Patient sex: M
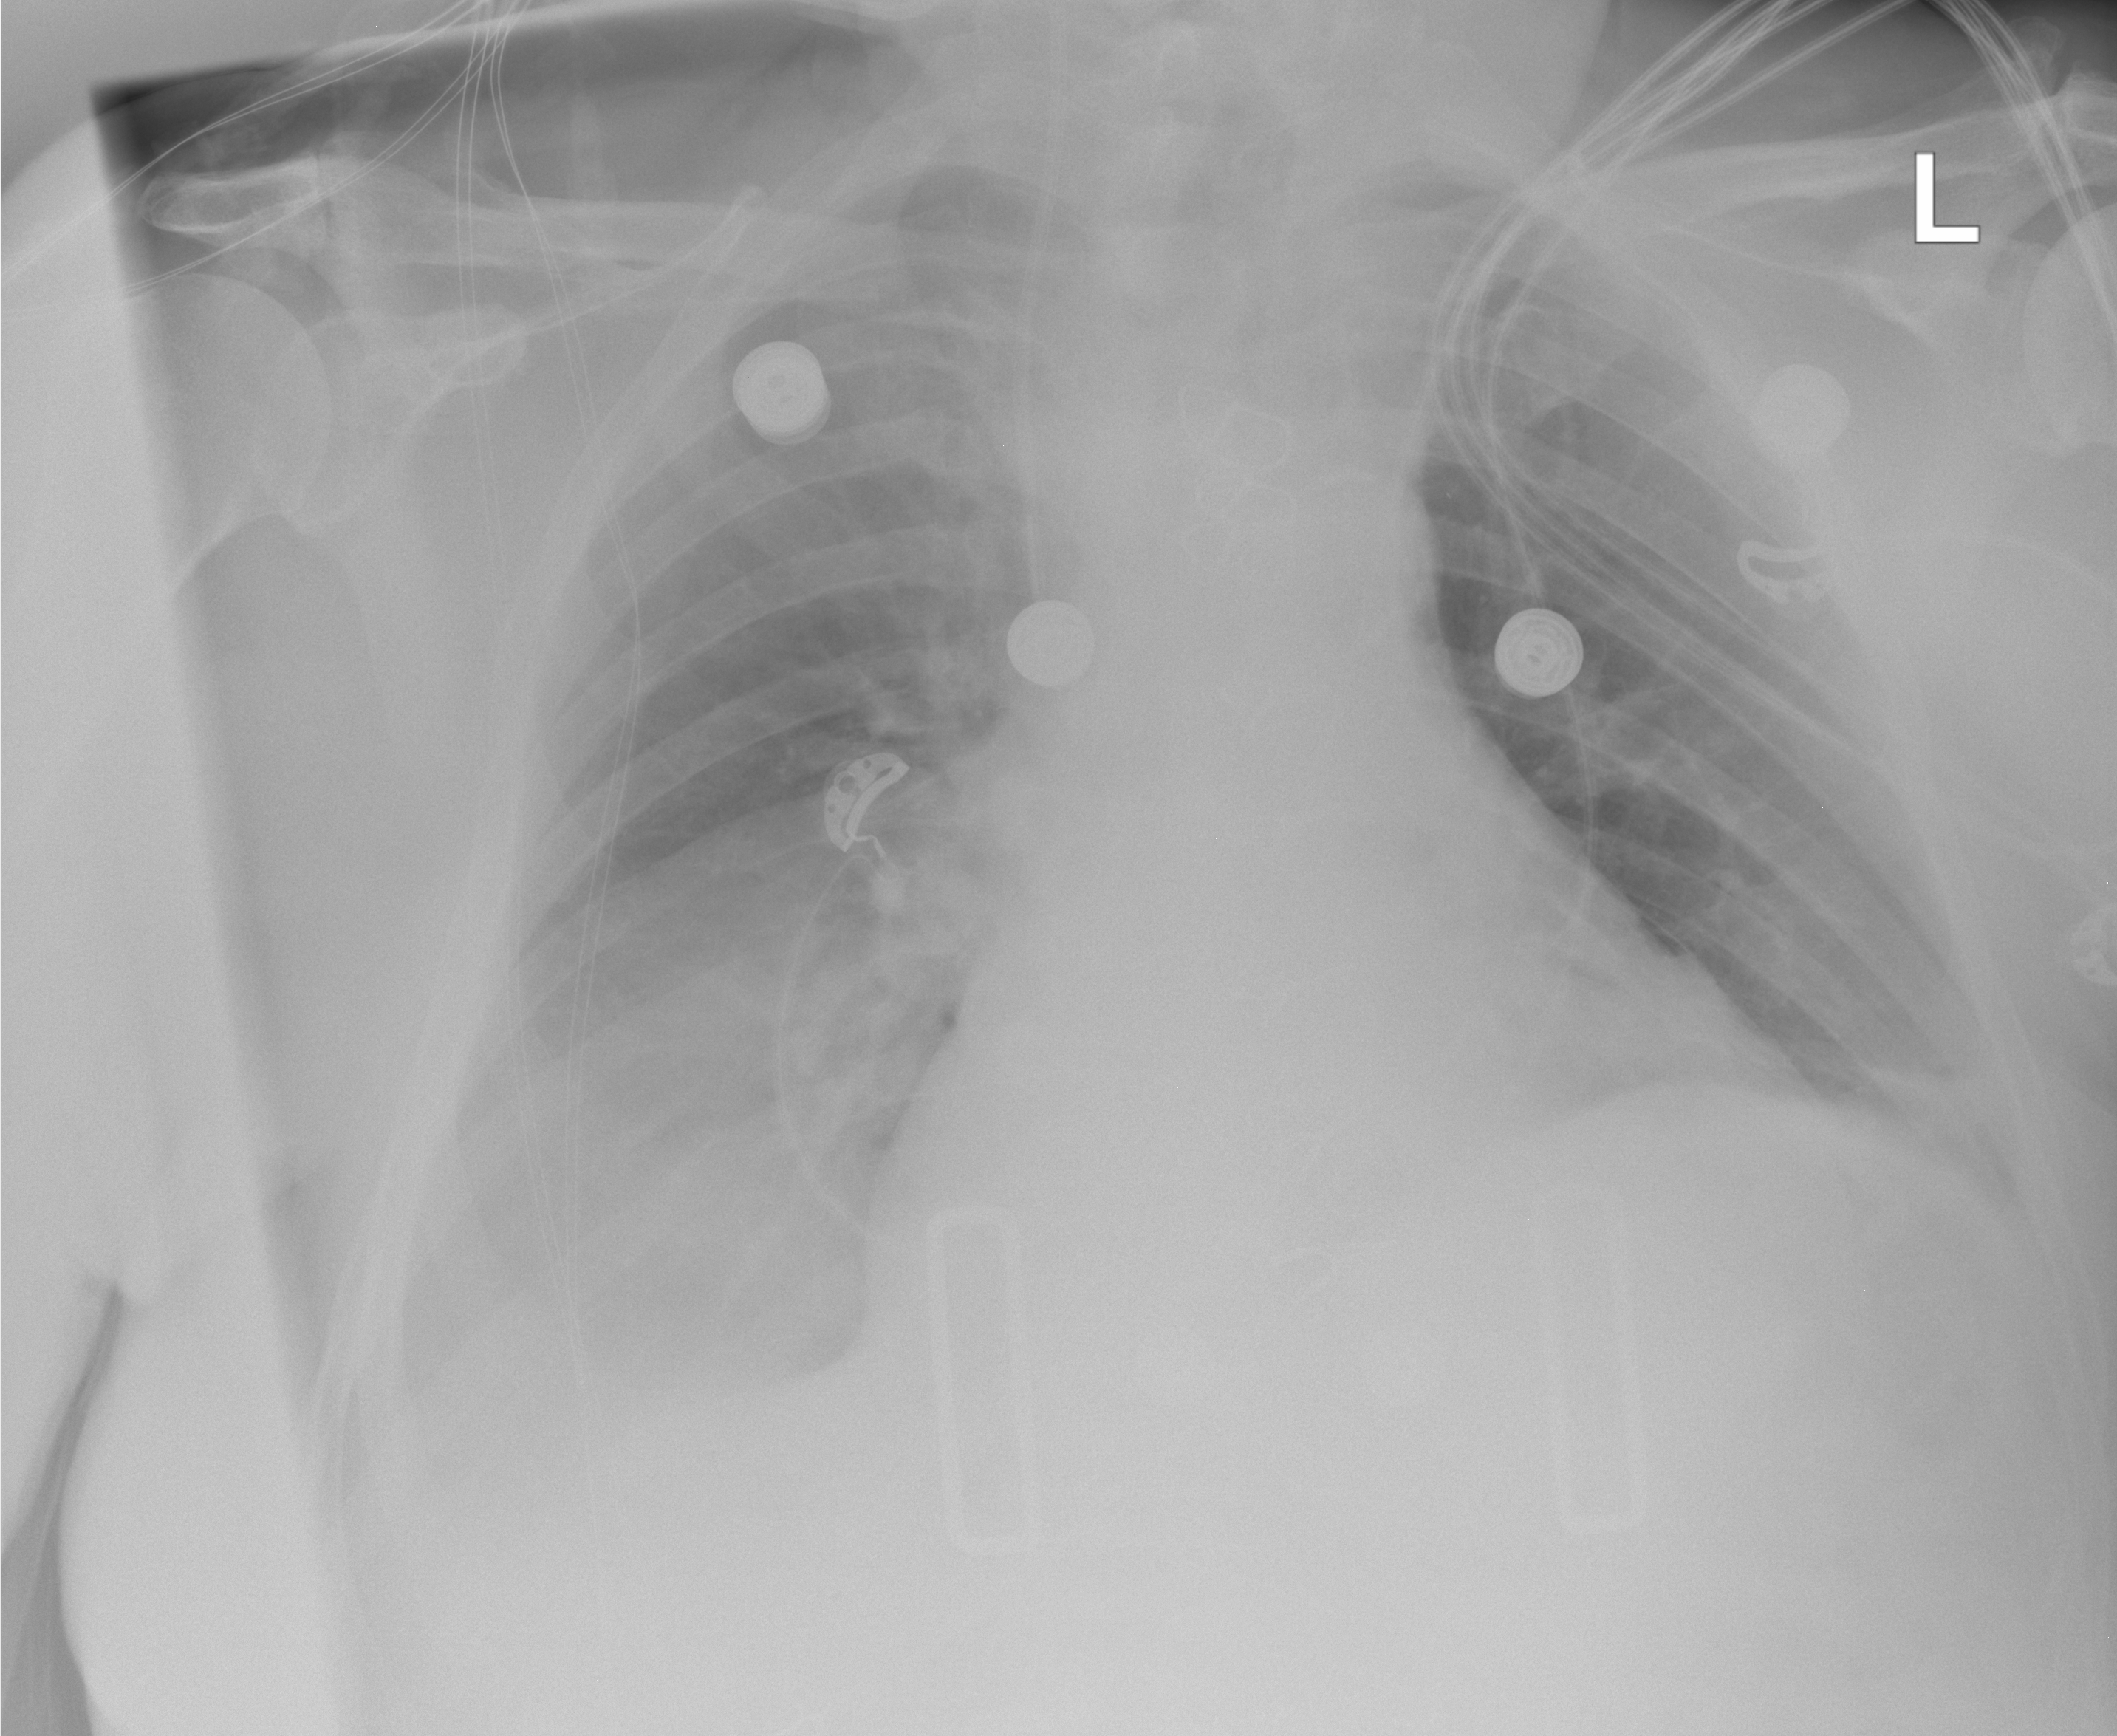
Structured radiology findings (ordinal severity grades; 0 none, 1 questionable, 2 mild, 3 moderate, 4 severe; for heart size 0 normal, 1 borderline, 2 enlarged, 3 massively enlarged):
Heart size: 2
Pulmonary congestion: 0
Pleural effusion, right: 2
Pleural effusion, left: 2
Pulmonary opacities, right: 0
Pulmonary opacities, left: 0
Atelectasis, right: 2
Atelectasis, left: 2